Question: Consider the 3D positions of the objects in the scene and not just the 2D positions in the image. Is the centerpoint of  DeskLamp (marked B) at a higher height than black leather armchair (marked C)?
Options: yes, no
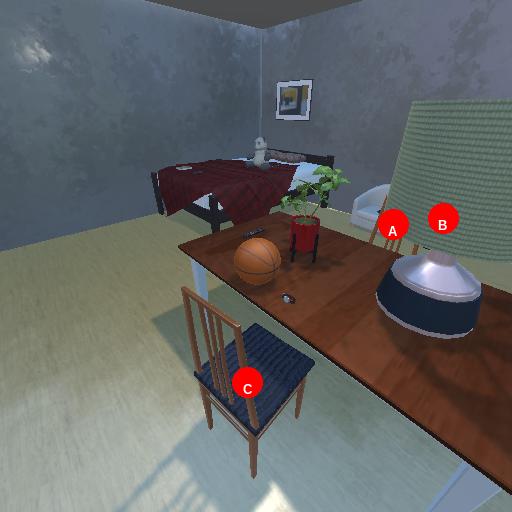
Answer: yes